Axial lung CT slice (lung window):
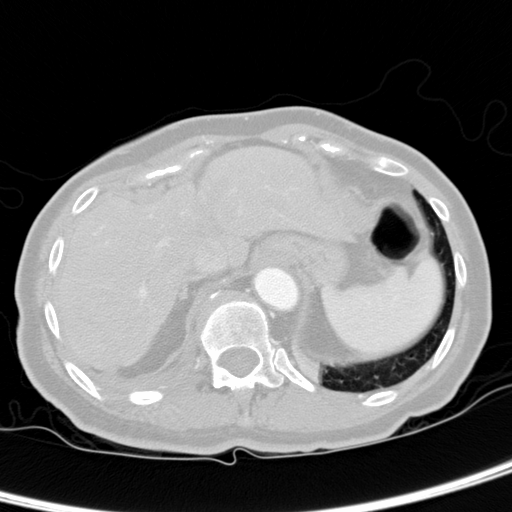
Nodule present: no